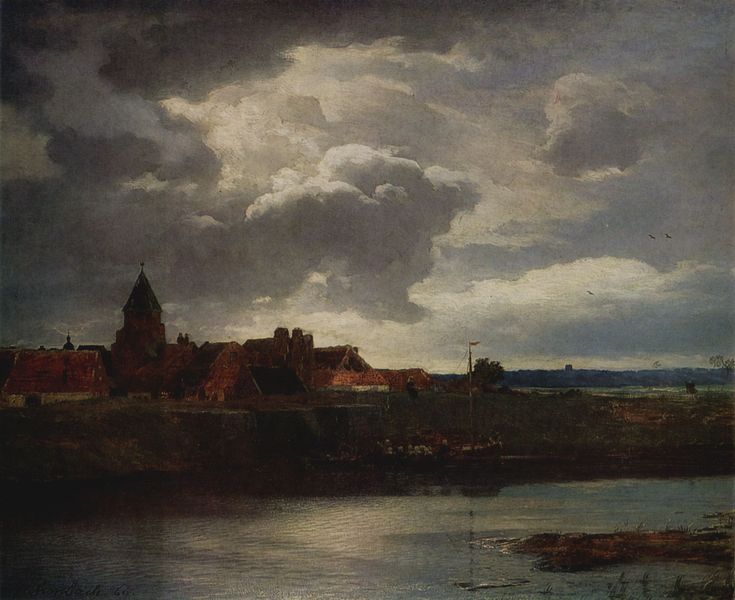
Titel: Landschaft mit Fluss
Künstler: Andreas Achenbach
Standort: Sankt Petersburg
Institution: Eremitage
Schlagwörter: blau, dunkel, gemälde, gewitter, himmel, mann, meer, schatten, wasser, weiß, wolken, bäume, fluss, kirchturm, landschaft, menschen, see, stadt, ufer, abend, braun, grau, hell, hintergrund, licht, nacht, schwarz, dach, gebäude, gras, haus, rot, wiese, malerei, architektur, silber, bild, holland, niederlande, dämmerung, ebene, erde, gräser, halme, horizont, häuser, morgen, natur, spiegelung, vögel, weite, wind, gewässer, kanal, kirche, sonne, wasserspiegelung, insel, land, wald, boot, boote, kahn, turm, bewölkt, deutschland, küste, schiff, schiffe, segelboot, wellen, düster, ansicht, ort, fahne, mast, dorf, dächer, landschaftsmalerei, hafen, romantik, sandbank, sturm, stürmisch, unwetter, woken, kühle, regen, stadtansicht, glockenturm, gewitterwolken, flusslandschaft, wolkig, wimpel, regenwolken, rotbraun, sunkel, verblauung, fähre, stange, gebäuse, weise, anlegestelle, gewitterstimmung, flussufer, schlechtes wetter, regenwetter, stürmig, gleissend, quadratisches format, gtau, kumuluswolken, seed, dunkel beklommen, beklommen